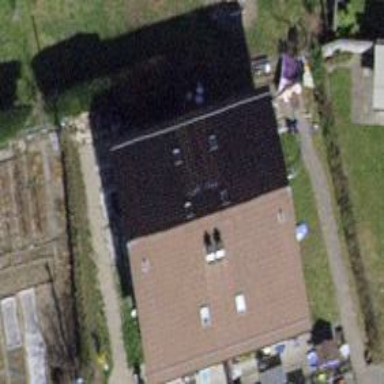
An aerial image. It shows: Building with tile roof.